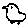
Label: bird